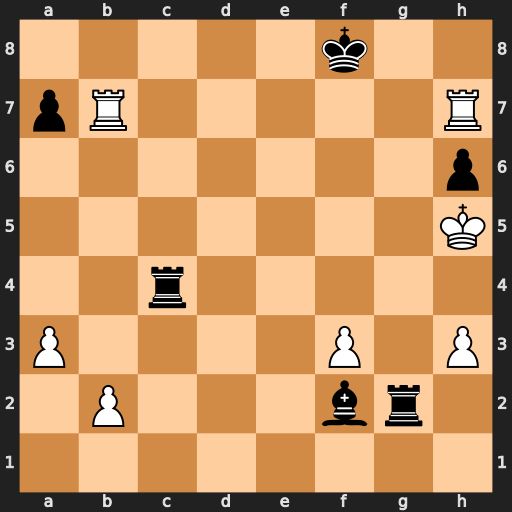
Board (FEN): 5k2/pR5R/7p/7K/2r5/P4P1P/1P3br1/8
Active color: w
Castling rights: -
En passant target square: -
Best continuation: Rb8+ Rc8 Rxc8#